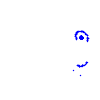
Particle: pion